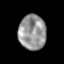
Tissue: prostate
Cell type: T cells
Senescence score: 0.3309
Nuclear area (px): 934
Mean DAPI intensity: 150.507